Aerial crown-view tile of a tropical tree (Barro Colorado Island, Panama), acquired 20250818:
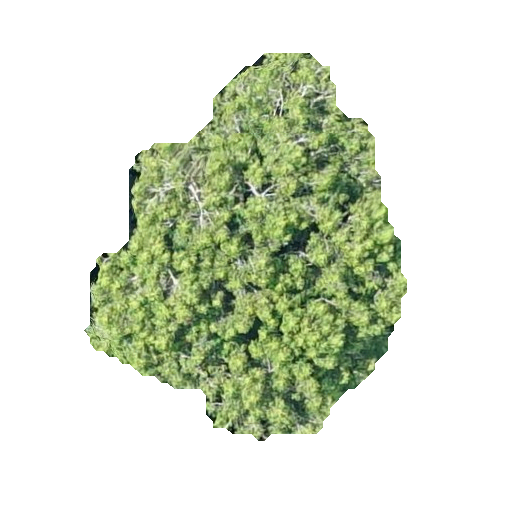
Species: Guatteria lucens
GBIF accepted scientific name: Guatteria lucens
Crown area: 117.665 m²